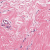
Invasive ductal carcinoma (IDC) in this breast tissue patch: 0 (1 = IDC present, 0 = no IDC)